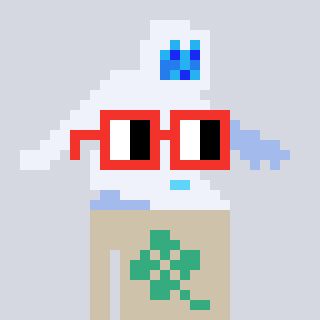
a pixel art character with square red glasses, a yeti-shaped head and a bege-colored body on a cool background